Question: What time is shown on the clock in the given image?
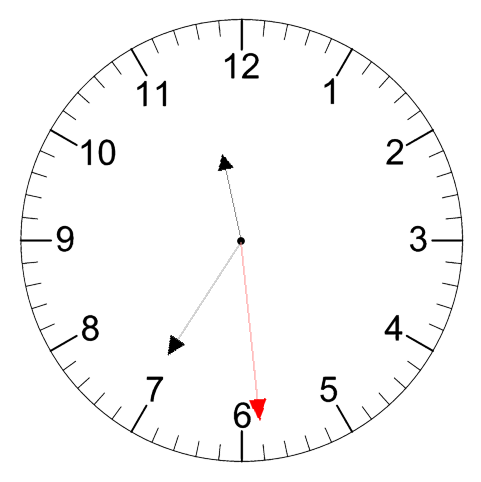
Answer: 11:35:29